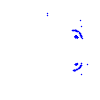
Particle: kaon